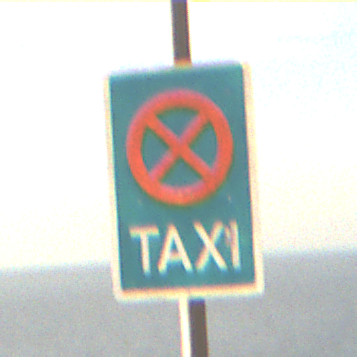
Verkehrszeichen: Taxenstand
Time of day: SunriseSunset
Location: Outdoor (Nature)
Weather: PartlyCloudy
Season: NotSpecified
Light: Natural